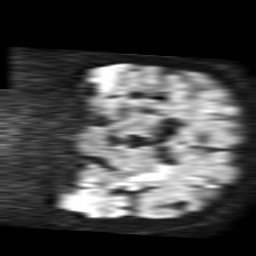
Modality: TRACE
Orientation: coronal
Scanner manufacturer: philips
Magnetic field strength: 1.5 T
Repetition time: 3.4 s
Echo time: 0.06922 s